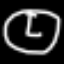
Label: clock